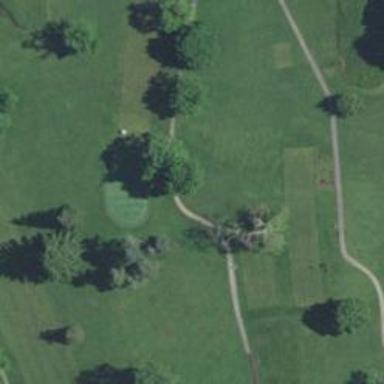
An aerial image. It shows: Footway that resembles golf path.